Field crop: maize
Growth stage: 2
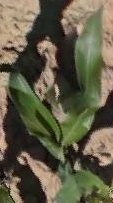
Species: maize